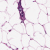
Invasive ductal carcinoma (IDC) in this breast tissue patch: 0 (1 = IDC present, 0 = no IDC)